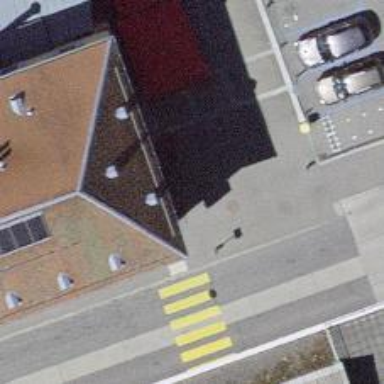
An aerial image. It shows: Post box is visible.